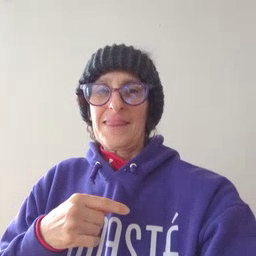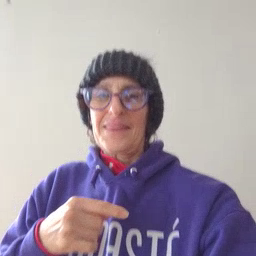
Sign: chin